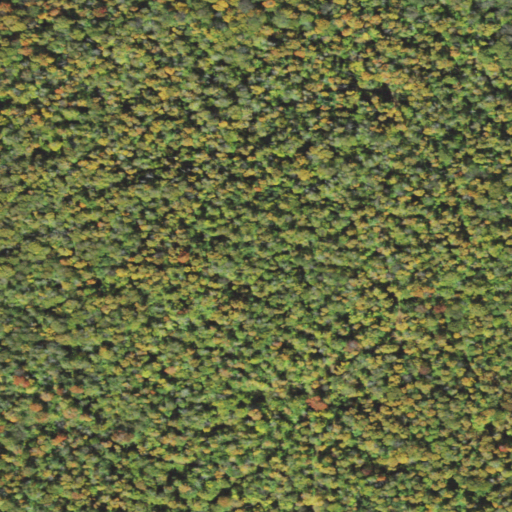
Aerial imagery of mountain in Pennsylvania named Big Level containing deciduous forest and mixed forest